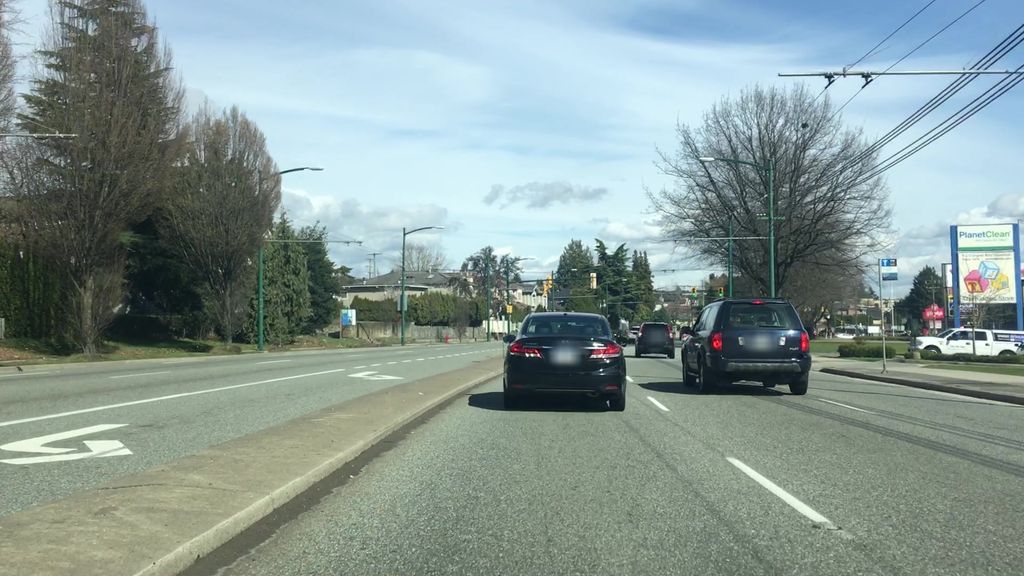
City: vancouver